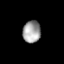
Tissue: lung
Cell type: Endothelial cells
Senescence score: 0.5503
Nuclear area (px): 386
Mean DAPI intensity: 159.995